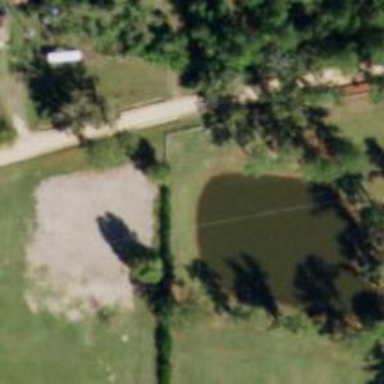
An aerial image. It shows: Pond with natural water.